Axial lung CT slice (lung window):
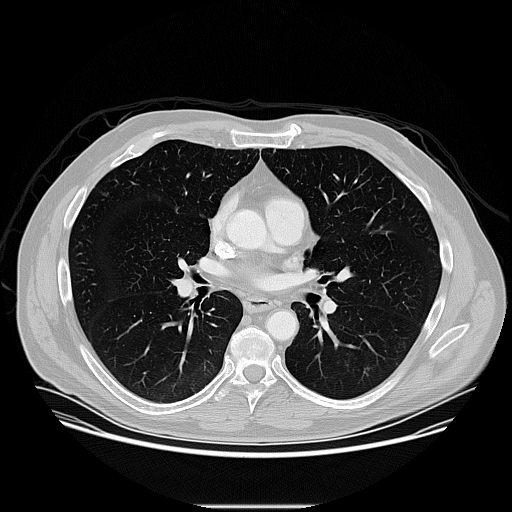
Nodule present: no